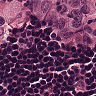
Metastatic tissue present: yes